Question: I encountered a problem with my code. I made a program which asks the user(s) to enter a 'number of days' which is then separated into weeks and remainder of days.
Here is the code I've written so far (please click the link because I have not been given permission to post images yet):

Some guidance would be appreciated.
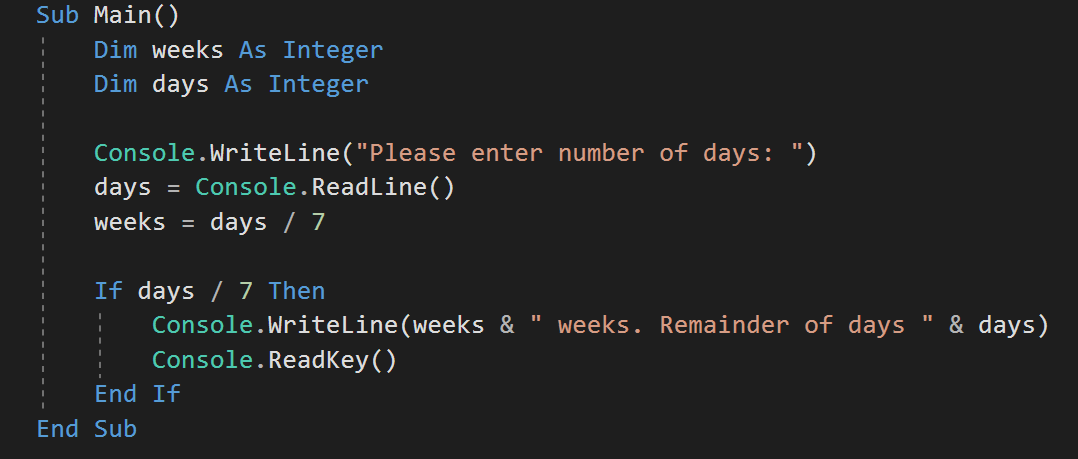
Answer: The if is wrong and if the number of days >= 7 days will need to be recomputed.
'''
Dim weeks As Integer
Dim days As Integer
'....
weeks = days \ 7
If days >= 7 Then
days = days - (weeks * 7)
'...
End If
'''